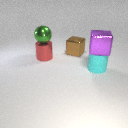
large red metal cylinder in front of large brown metal cube